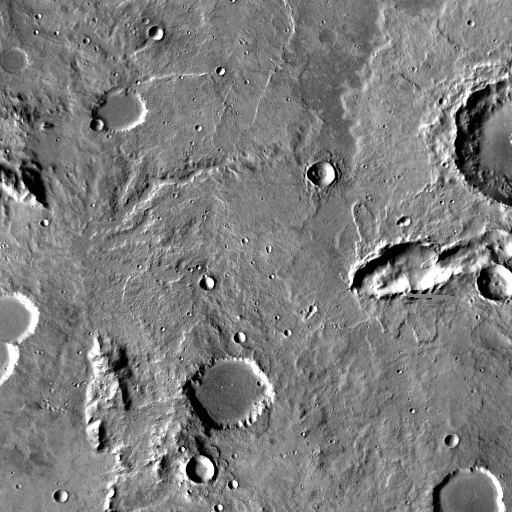
Crater classes present: Background, Other, Layered, Buried, Secondary